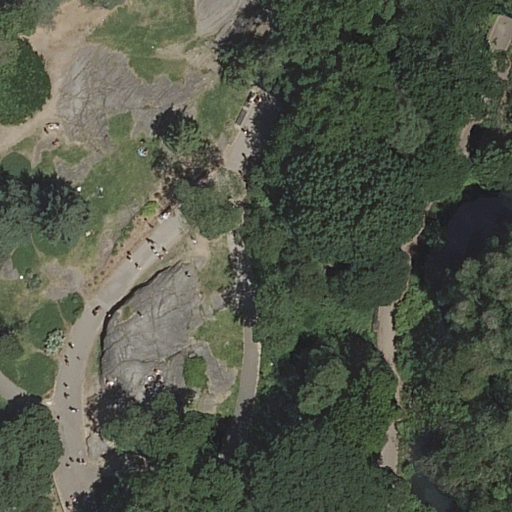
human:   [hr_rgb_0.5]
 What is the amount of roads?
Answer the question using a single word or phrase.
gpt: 9

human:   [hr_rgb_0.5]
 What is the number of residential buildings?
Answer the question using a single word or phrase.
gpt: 0

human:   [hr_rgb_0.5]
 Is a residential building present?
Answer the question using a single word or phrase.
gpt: no

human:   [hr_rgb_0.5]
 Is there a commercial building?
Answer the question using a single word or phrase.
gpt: no

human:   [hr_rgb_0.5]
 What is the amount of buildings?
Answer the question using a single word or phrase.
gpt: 1

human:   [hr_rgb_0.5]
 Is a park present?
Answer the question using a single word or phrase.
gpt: yes

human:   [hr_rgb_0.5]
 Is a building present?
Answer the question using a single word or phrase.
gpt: yes

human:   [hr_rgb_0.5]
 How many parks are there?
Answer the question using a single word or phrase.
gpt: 1

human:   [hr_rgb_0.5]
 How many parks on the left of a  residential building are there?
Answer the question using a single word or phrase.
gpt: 0

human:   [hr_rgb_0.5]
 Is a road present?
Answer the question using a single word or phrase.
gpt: yes

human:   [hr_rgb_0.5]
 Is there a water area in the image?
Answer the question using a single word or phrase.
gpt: yes

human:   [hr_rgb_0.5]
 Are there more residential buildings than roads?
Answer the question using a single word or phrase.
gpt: no

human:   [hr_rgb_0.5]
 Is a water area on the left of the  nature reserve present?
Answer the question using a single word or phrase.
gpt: yes

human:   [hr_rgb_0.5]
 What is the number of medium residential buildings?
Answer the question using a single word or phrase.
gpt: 0

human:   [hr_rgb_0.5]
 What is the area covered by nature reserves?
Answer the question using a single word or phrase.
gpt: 203m2

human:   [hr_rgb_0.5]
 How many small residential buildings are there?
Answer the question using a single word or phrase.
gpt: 0

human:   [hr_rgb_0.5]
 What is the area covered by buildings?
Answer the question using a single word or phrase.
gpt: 63m2

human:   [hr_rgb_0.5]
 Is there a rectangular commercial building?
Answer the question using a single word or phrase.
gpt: no

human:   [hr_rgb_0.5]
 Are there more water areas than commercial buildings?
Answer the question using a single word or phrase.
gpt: yes

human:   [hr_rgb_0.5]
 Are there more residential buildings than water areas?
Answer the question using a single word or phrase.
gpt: no

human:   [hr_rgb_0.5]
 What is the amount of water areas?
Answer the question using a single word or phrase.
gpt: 1

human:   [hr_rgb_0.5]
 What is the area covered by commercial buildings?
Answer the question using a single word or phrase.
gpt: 0m2

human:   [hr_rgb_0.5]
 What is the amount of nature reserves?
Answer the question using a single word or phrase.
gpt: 1

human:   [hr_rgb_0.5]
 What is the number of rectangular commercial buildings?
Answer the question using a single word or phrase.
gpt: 0

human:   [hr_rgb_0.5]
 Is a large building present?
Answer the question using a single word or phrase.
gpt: no

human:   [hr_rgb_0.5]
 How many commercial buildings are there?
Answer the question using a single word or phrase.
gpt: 0

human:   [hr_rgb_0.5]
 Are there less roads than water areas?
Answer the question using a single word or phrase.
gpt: no

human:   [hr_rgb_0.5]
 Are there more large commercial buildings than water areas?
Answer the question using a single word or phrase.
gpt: no

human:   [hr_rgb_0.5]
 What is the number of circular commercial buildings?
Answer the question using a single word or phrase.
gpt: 0

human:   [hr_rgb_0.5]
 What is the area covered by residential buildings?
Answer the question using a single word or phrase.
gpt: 0m2

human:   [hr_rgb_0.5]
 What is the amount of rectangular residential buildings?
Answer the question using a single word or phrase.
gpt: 0

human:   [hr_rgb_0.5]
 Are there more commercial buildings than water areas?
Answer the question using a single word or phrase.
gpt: no

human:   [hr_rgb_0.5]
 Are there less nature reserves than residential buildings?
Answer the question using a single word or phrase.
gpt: no

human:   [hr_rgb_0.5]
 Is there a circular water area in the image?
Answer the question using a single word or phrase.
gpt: no

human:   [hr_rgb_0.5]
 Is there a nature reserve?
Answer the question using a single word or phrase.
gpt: yes

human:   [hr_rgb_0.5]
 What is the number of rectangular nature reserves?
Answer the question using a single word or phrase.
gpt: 1

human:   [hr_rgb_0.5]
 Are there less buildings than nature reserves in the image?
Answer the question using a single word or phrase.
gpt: no

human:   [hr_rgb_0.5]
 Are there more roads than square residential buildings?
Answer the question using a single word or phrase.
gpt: yes

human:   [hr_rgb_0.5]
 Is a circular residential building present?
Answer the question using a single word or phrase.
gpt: no

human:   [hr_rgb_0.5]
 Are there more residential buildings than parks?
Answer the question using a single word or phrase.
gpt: no

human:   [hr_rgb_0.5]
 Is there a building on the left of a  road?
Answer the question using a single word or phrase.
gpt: yes

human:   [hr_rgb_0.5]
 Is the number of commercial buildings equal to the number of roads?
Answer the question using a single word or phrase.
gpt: no

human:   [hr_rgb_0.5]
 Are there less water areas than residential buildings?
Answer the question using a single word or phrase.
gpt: no

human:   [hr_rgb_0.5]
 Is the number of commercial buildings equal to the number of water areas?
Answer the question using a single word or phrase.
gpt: no

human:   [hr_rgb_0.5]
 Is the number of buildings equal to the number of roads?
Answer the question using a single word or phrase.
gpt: no

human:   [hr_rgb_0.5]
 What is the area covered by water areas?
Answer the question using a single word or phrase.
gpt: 1031m2

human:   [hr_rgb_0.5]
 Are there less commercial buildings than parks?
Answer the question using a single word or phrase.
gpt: yes

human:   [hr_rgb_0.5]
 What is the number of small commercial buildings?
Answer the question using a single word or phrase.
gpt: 0

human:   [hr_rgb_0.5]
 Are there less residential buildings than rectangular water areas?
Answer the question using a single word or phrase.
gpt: no

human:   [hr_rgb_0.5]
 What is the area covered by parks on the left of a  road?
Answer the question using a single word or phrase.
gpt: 10625m2

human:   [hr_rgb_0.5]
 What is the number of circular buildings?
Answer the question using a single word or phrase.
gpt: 0

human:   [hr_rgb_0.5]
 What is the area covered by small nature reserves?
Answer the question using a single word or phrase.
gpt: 0m2

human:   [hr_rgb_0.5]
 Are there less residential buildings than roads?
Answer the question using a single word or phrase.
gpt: yes

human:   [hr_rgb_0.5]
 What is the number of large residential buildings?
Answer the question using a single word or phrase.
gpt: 0

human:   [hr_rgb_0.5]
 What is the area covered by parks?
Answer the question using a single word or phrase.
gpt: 10625m2

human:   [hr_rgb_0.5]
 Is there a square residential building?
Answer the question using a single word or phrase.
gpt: no

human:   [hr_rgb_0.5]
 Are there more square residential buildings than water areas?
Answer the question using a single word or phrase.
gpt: no

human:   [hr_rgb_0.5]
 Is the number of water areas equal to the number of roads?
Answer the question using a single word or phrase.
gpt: no

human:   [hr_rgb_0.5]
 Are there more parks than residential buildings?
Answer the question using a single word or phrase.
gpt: yes

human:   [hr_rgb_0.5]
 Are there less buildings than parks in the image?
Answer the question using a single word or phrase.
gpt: no

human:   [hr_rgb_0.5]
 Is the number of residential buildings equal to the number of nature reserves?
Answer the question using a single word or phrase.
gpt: no

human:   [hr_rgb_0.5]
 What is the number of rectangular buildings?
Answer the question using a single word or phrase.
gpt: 1

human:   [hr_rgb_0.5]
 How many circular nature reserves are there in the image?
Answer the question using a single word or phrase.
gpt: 0

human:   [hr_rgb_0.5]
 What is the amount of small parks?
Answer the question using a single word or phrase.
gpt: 0